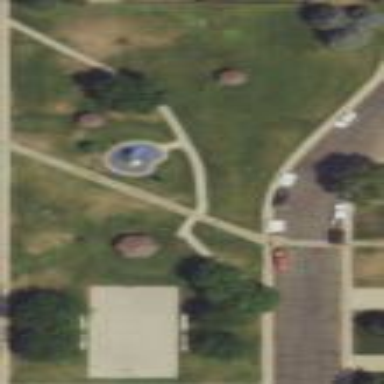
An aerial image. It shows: Park with playground.